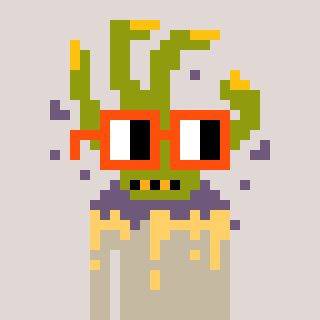
a pixel art character with square orange glasses, a zombie-hand-shaped head and a bege-colored body on a warm background